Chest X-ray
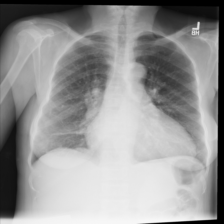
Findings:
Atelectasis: positive
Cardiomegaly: negative
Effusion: negative
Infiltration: negative
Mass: negative
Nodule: negative
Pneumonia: negative
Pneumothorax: negative
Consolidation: negative
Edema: negative
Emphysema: negative
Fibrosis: positive
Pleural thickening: negative
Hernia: negative